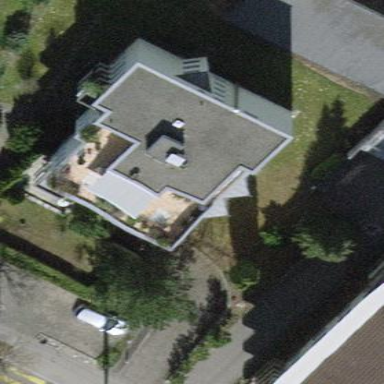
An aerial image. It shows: Flat roofed apartment building.